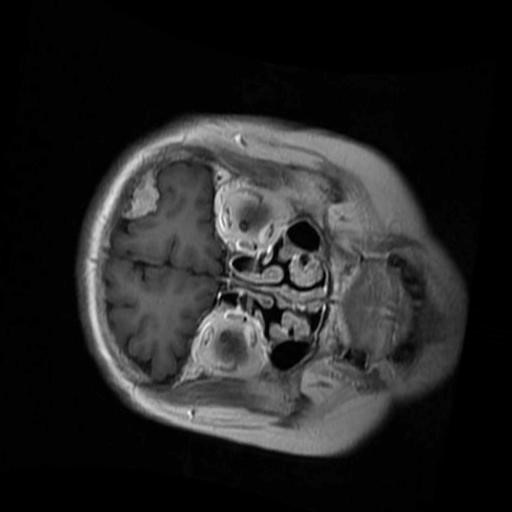
Label: brain_menin